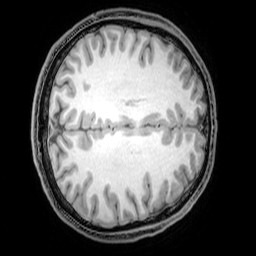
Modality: T1w
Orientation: axial
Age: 22
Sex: male
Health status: healthy
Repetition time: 0.081 s
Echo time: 0.037 s